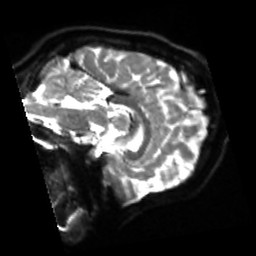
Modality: sbref
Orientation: sagittal
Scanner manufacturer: siemens
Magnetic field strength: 3 T
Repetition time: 4 s
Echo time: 0.0594 s